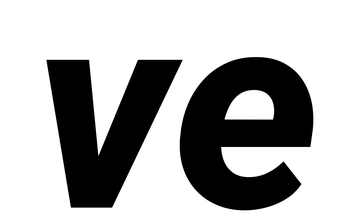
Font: Roboto-Italic_ExtraBold_Italic